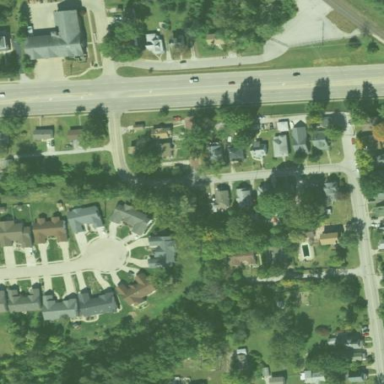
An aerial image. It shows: Neighborhood.